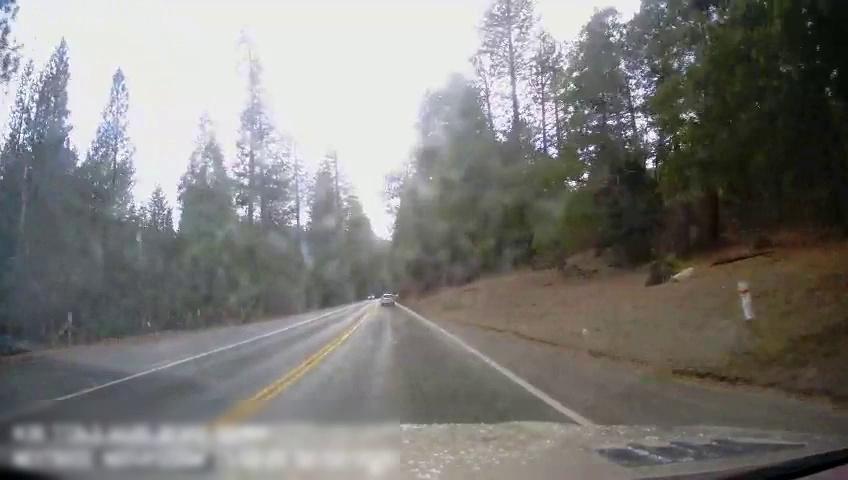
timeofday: Day
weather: Sunny
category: Drivable Space
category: Vehicles | SUV
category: Lanes | Current Lane
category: Lanes | Current Lane
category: Lanes | Opposite Lane
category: Lanes | Opposite Lane